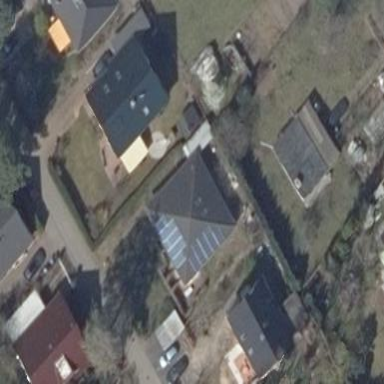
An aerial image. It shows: Detached building with pyramidal roof shape.